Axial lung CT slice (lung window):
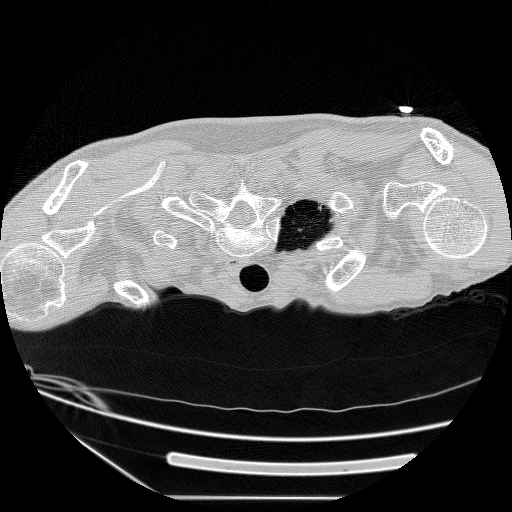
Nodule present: no